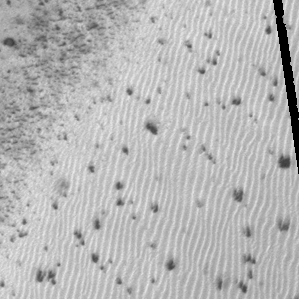
Label: frost